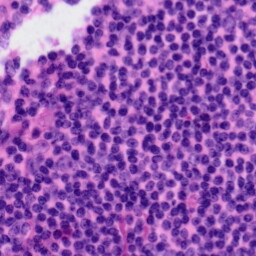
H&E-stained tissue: Tonsil